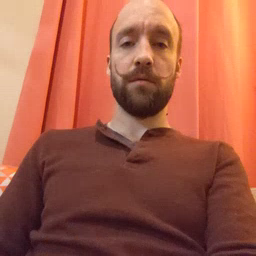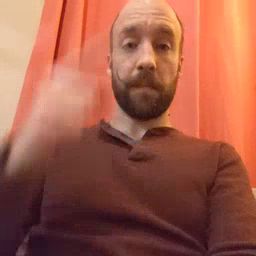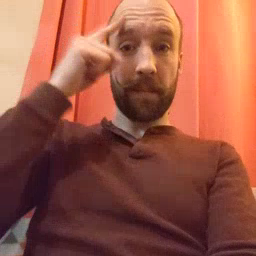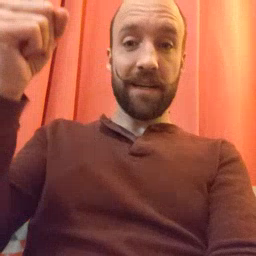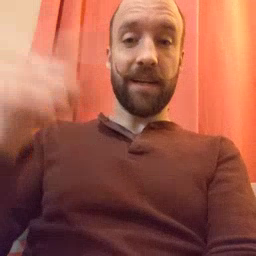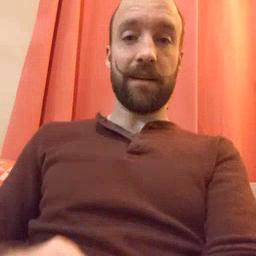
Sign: penny